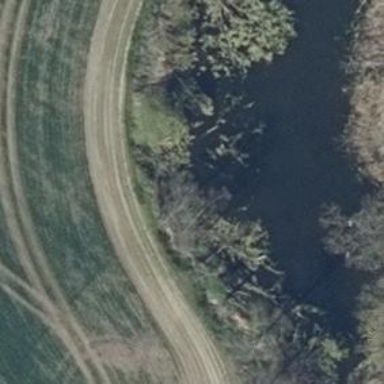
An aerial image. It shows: Oxbow water feature in nature.